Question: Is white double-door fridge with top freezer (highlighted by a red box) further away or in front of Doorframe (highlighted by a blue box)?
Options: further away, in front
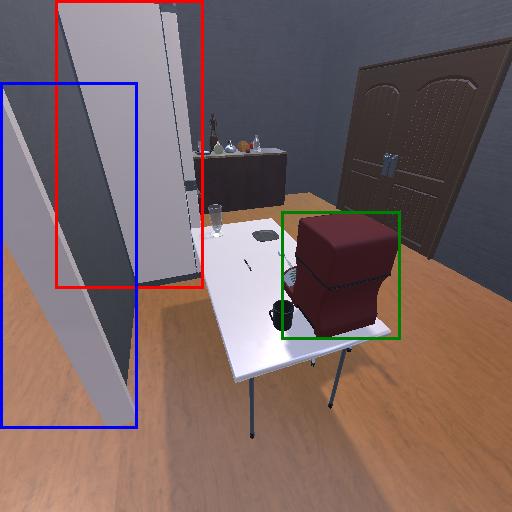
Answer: further away